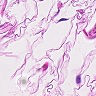
Metastatic tissue present: no